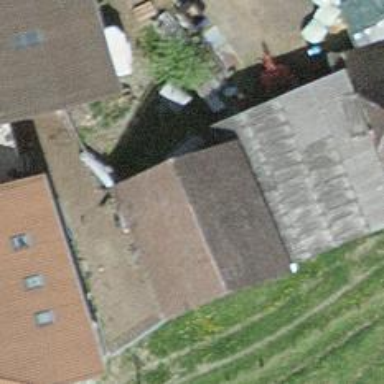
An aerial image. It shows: Rural barn.